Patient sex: M
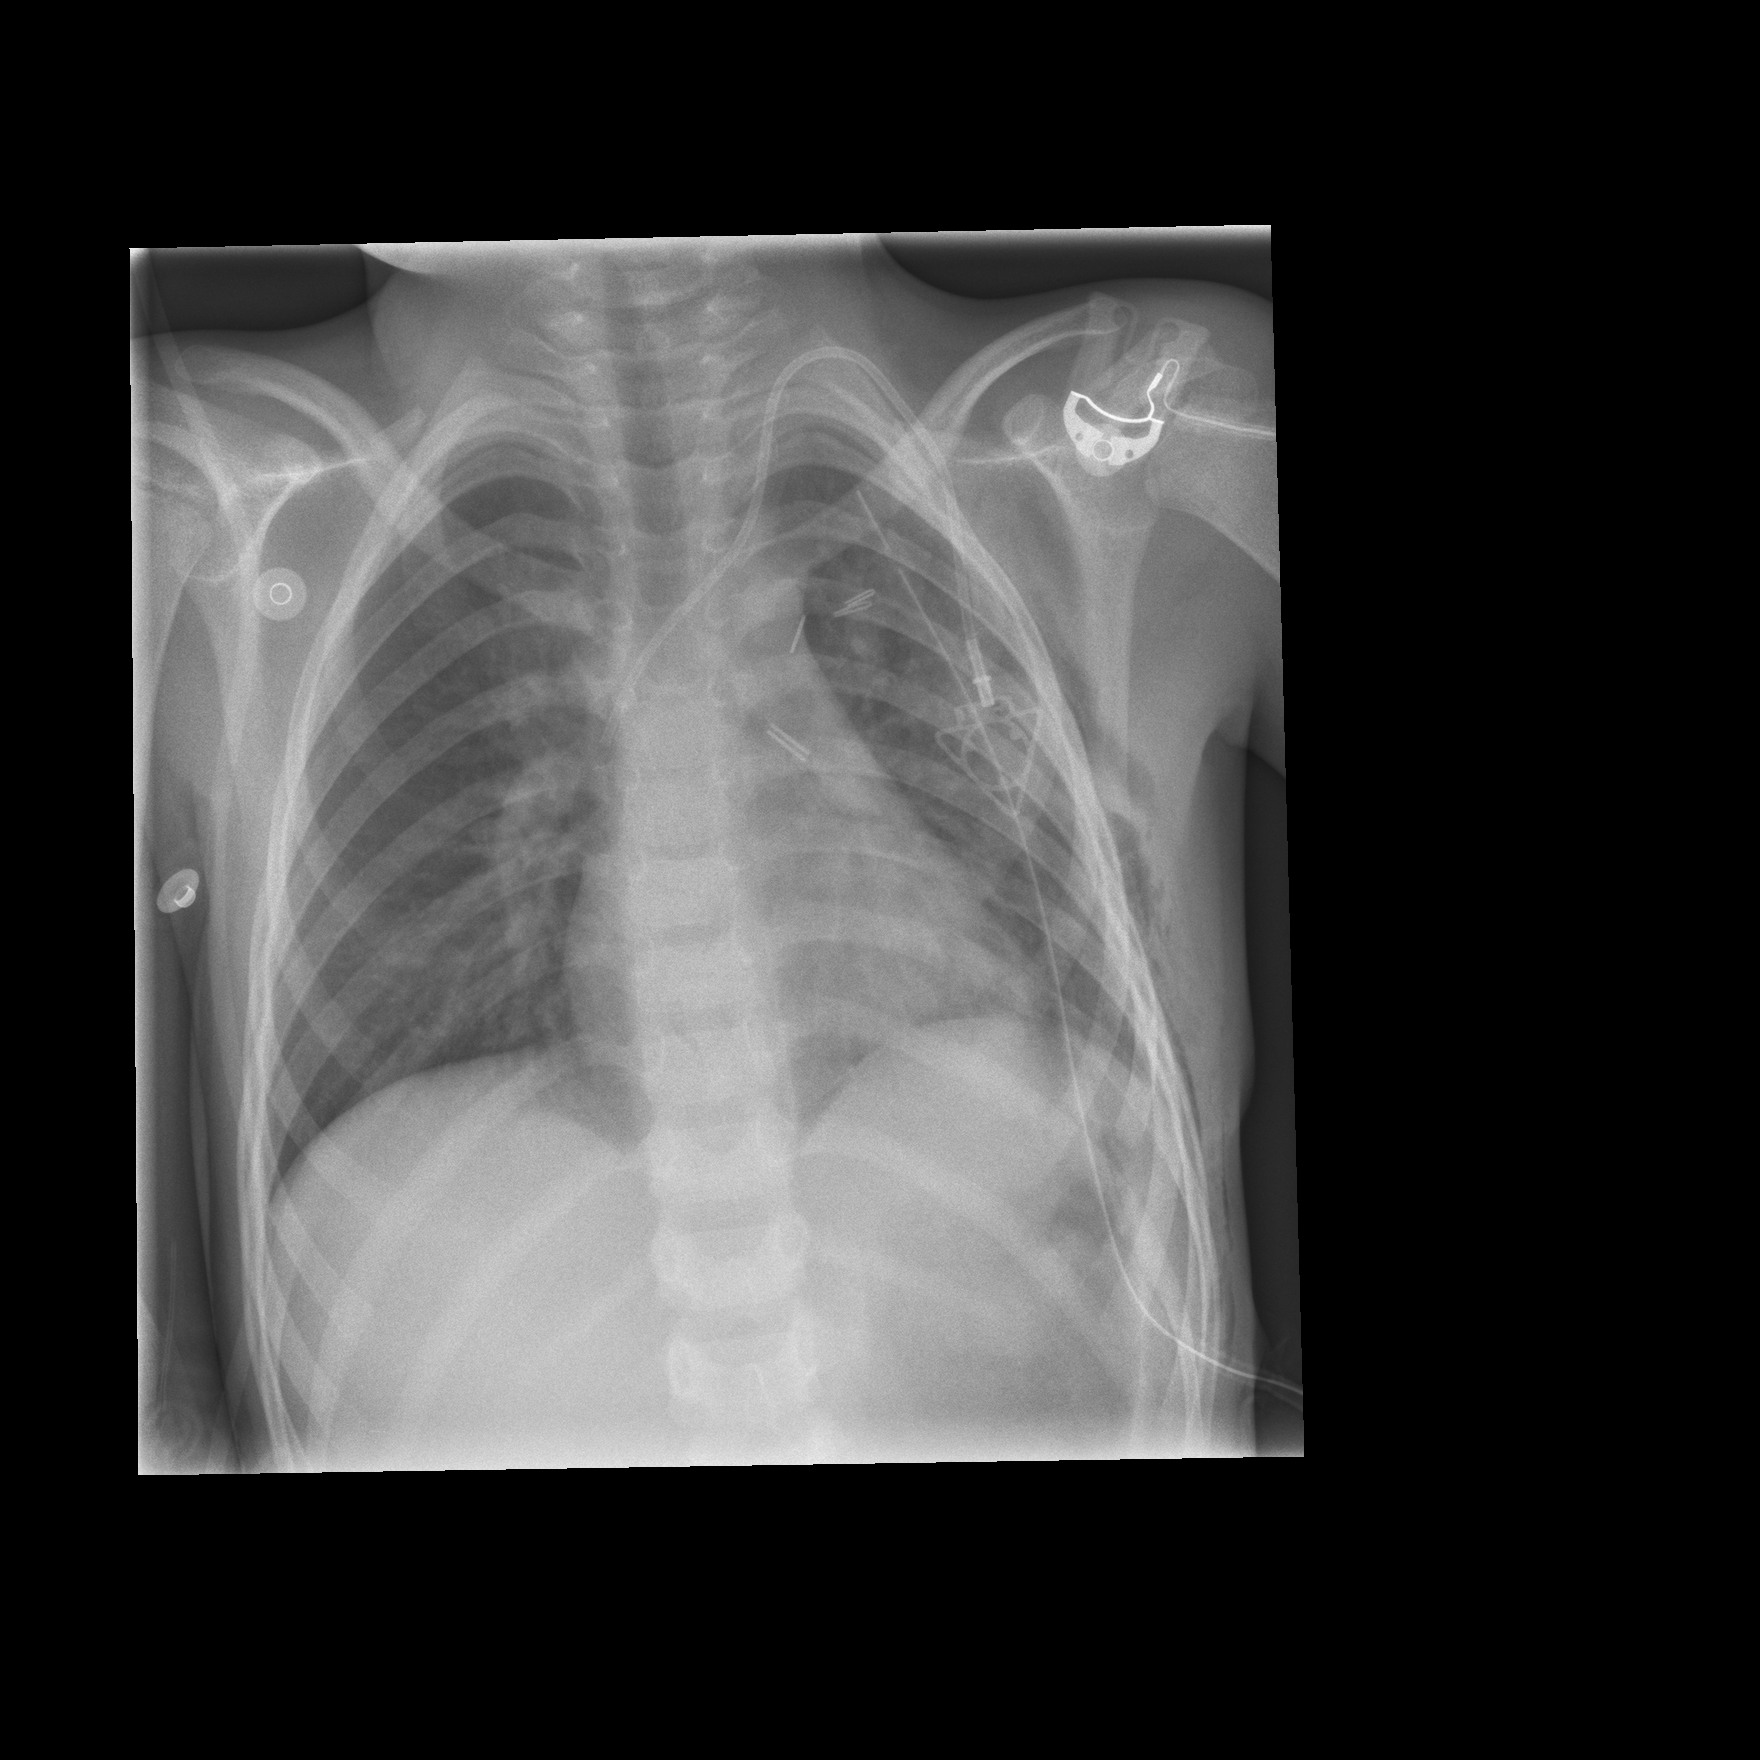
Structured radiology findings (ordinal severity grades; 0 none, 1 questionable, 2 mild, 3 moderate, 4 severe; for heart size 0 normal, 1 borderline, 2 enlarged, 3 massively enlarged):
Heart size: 0
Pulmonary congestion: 1
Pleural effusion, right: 0
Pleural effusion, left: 0
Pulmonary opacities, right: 0
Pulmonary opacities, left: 0
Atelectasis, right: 0
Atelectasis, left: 0